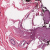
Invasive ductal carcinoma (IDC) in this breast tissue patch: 0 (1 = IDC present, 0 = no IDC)